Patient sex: M
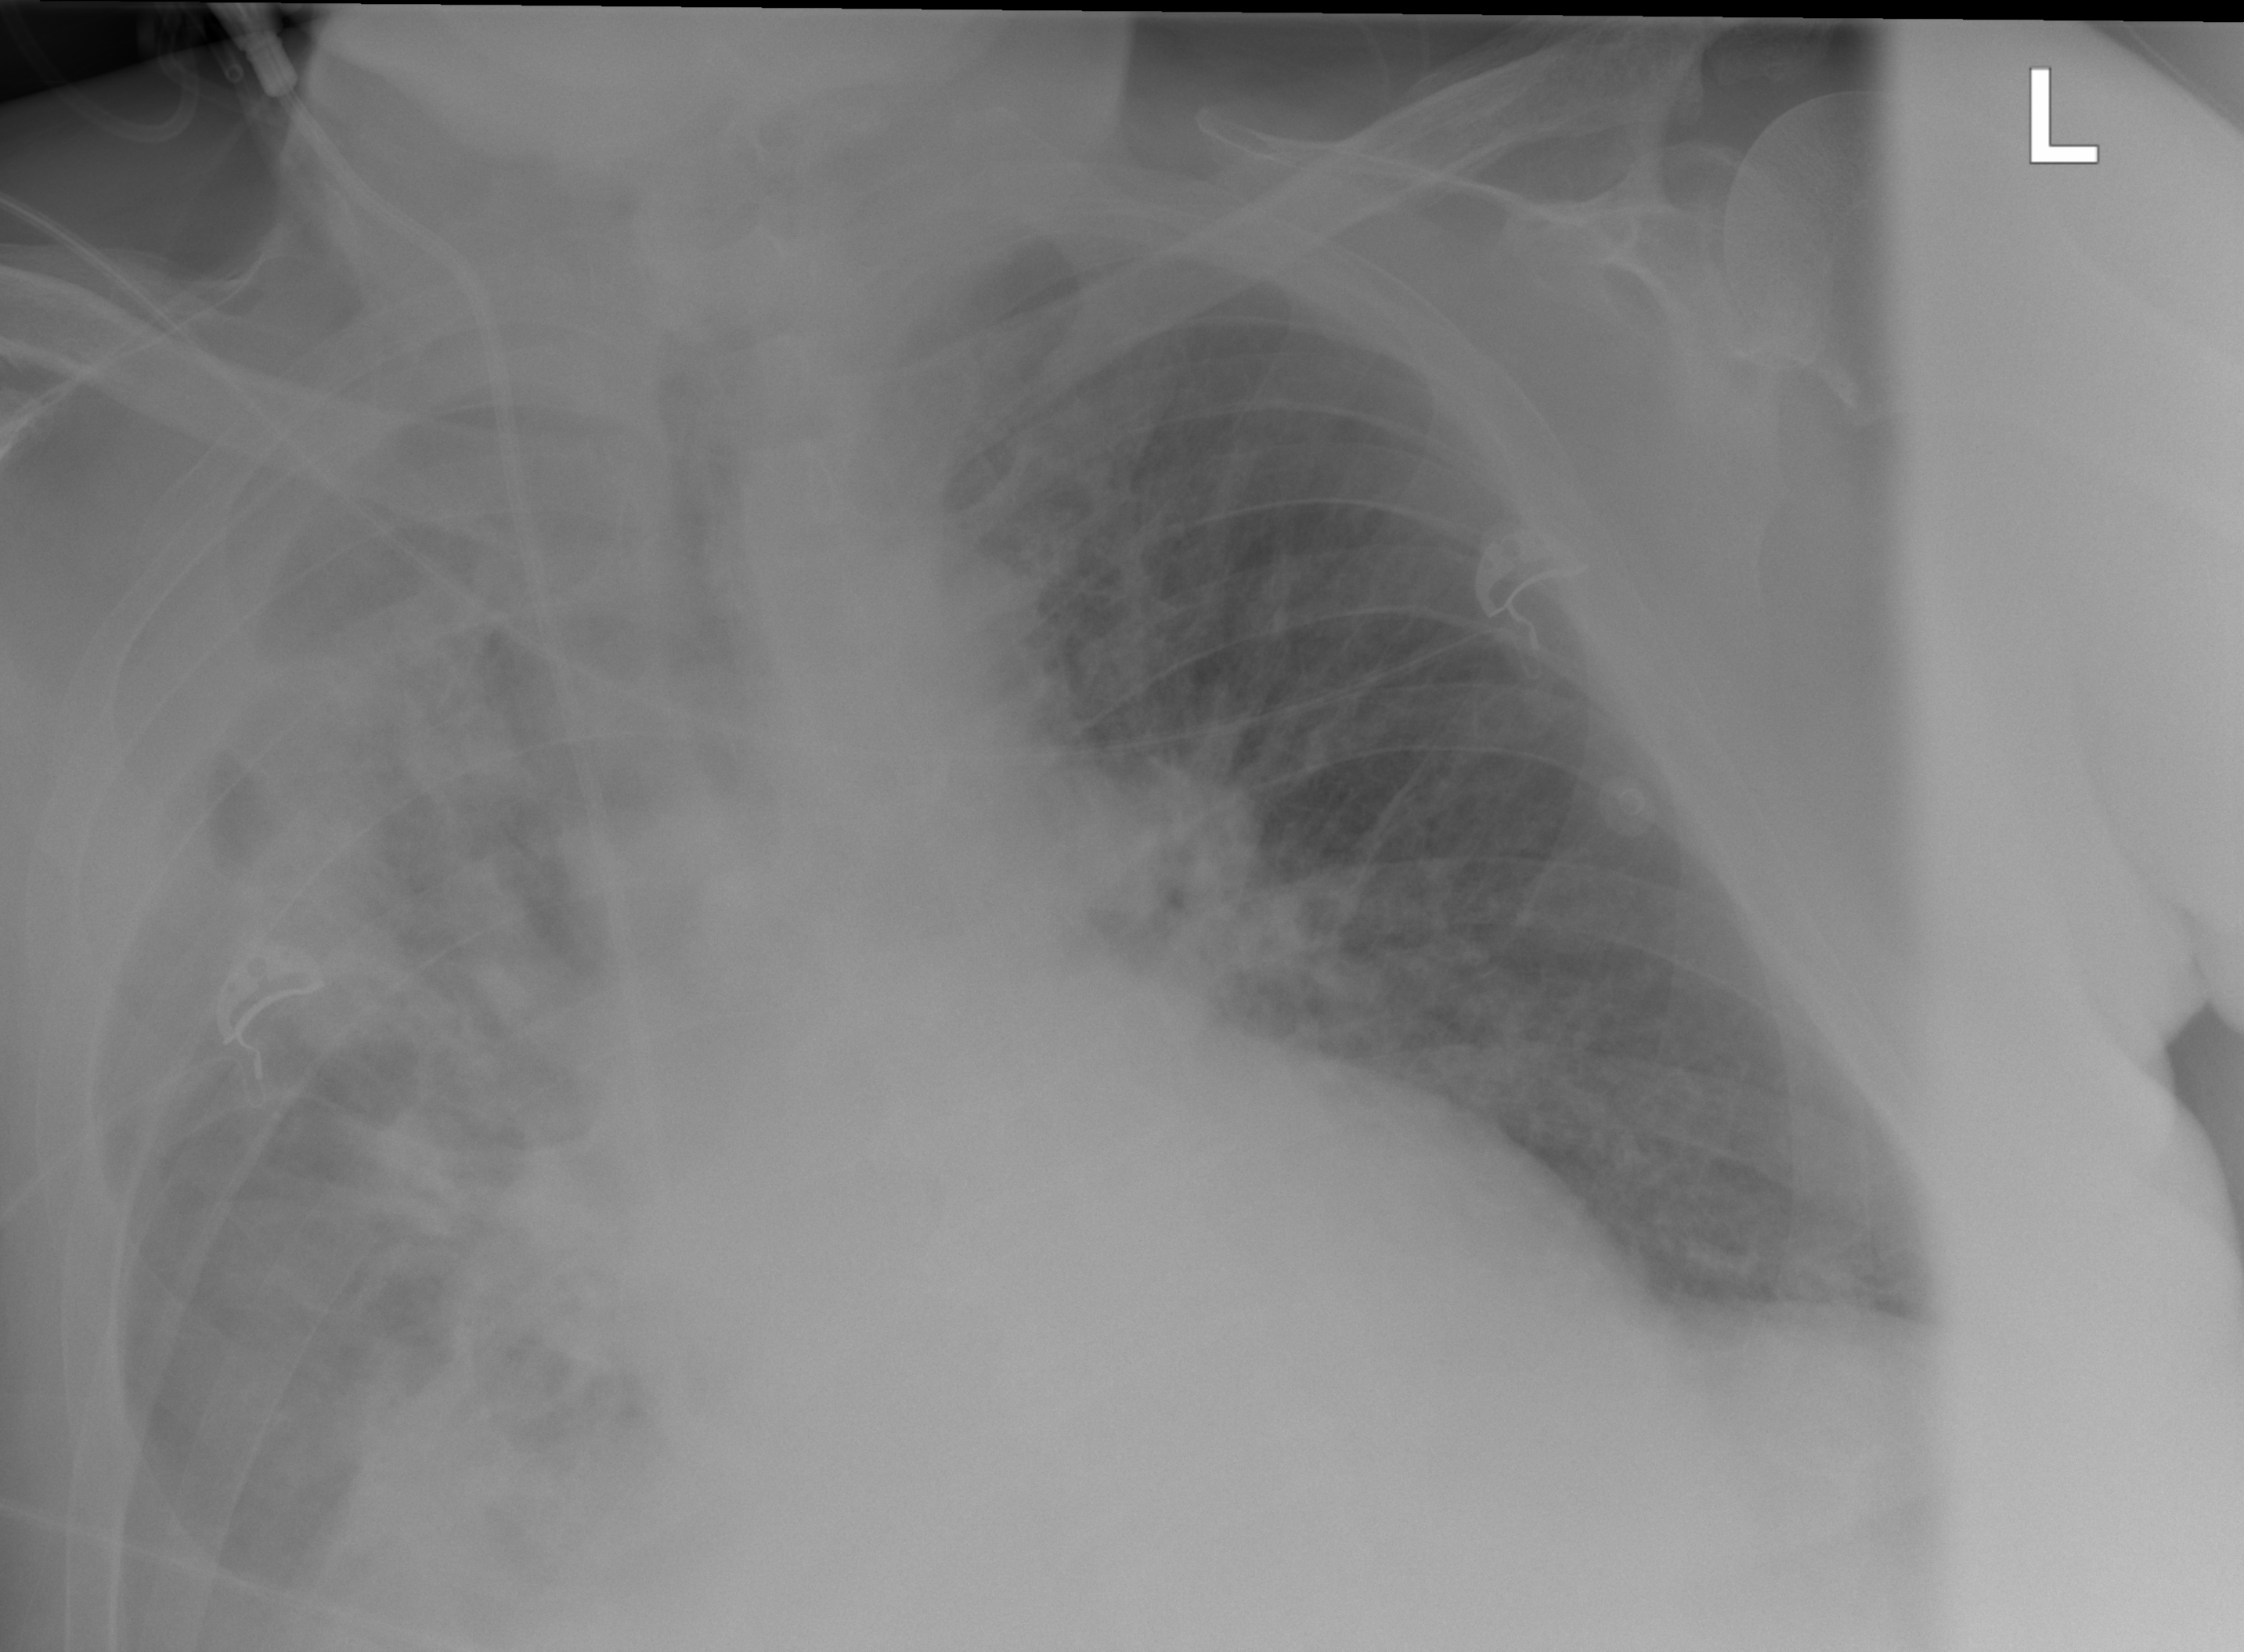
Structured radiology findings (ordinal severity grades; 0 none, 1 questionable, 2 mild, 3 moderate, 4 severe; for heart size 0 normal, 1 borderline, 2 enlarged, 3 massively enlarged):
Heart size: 2
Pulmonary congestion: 3
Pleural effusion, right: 3
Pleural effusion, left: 0
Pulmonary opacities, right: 3
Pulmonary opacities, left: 0
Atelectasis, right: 3
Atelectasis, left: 2